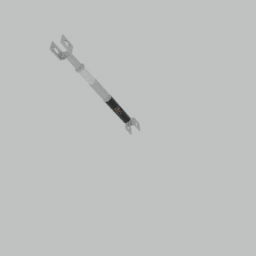
Label: mechanical